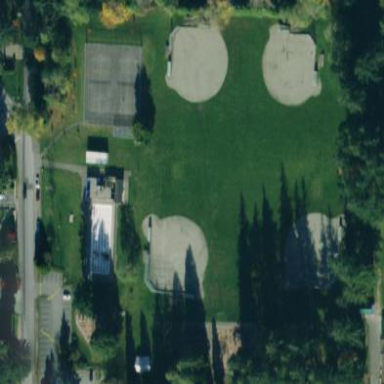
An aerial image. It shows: Softball pitch for leisure and sport activities.